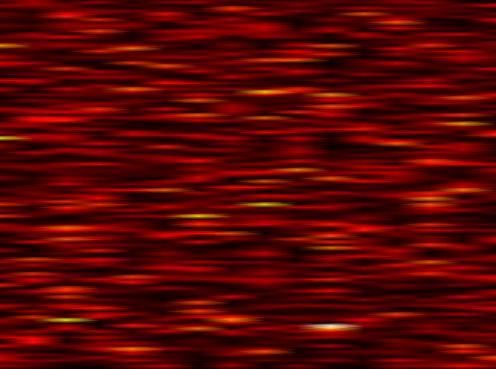
Label: UFMC